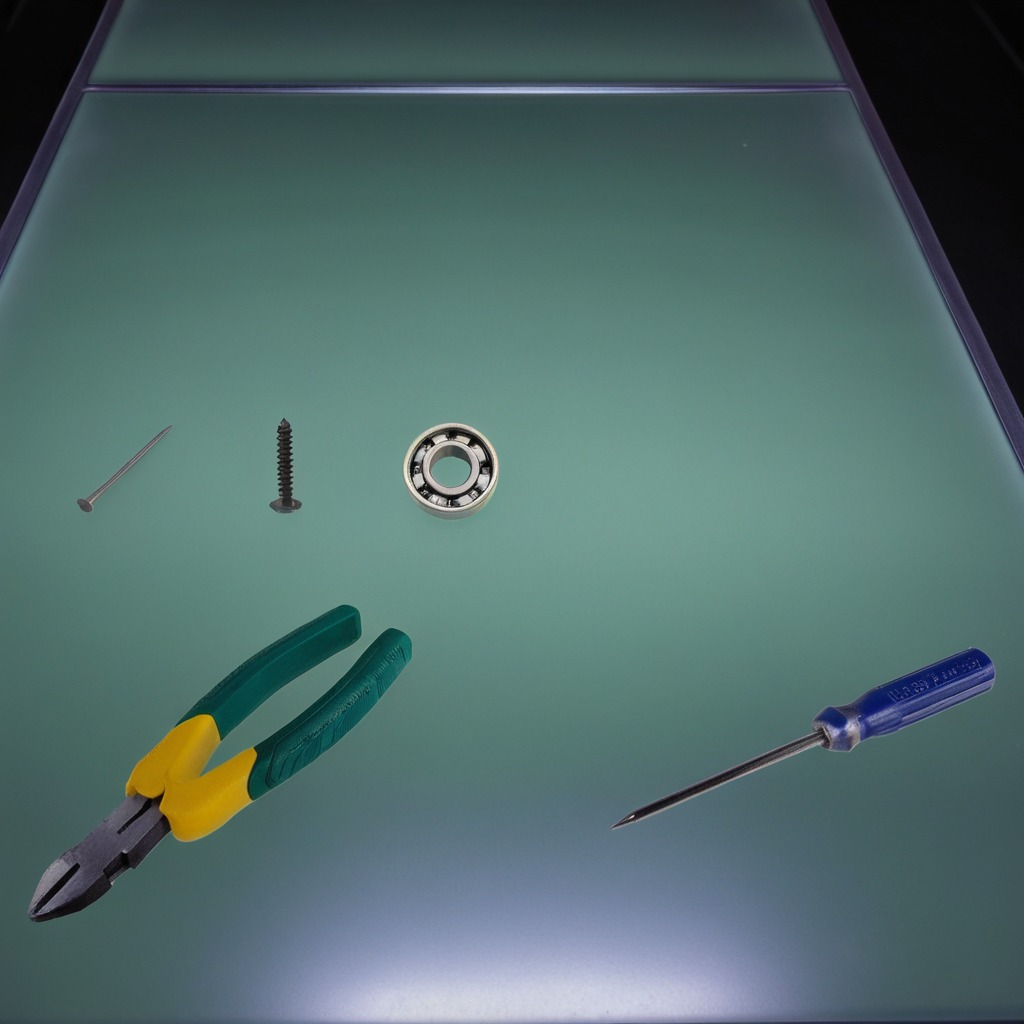
A ball bearing, a screw, an iron nail, pliers, and a screwdriver are lying on the table in a railway signal maintenance room.